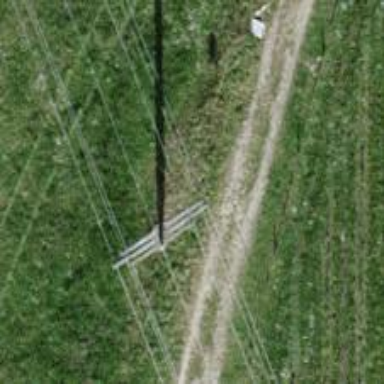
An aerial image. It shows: Power pole.